Field crop: maize
Growth stage: 1
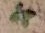
Species: chenopodium